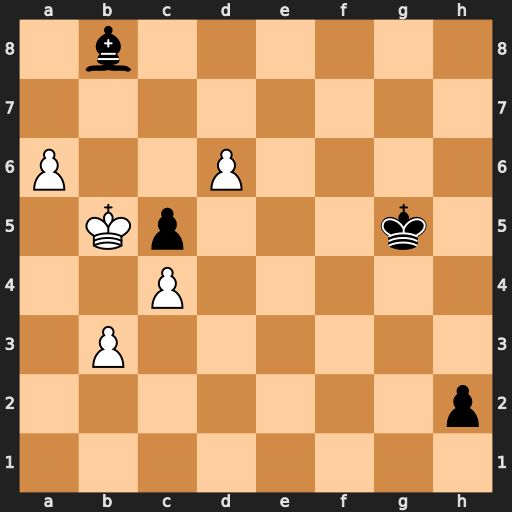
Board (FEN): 1b6/8/P2P4/1Kp3k1/2P5/1P6/7p/8
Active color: w
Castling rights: -
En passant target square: -
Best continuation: a7 Bxa7 d7 h1=Q d8=Q+